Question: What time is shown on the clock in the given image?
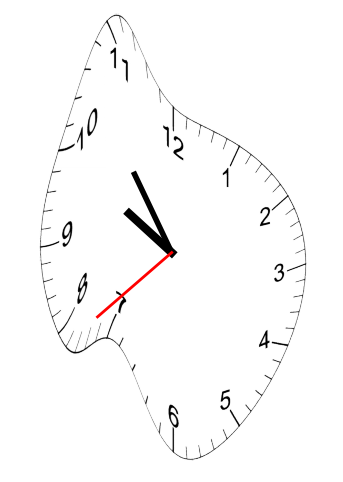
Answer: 09:53:38